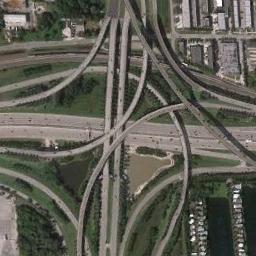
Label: overpass